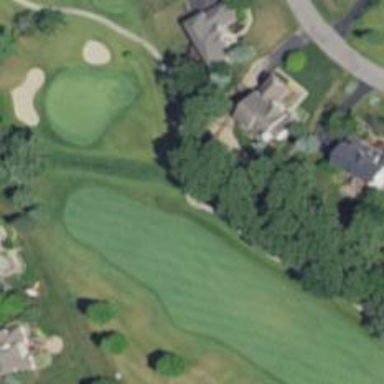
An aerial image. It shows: Service road used as golf cart path.